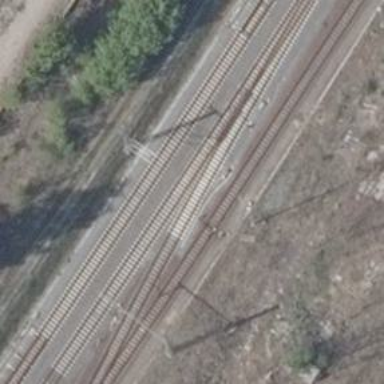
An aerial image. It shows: Wedge used for railway derailment.